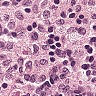
Metastatic tissue present: no